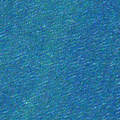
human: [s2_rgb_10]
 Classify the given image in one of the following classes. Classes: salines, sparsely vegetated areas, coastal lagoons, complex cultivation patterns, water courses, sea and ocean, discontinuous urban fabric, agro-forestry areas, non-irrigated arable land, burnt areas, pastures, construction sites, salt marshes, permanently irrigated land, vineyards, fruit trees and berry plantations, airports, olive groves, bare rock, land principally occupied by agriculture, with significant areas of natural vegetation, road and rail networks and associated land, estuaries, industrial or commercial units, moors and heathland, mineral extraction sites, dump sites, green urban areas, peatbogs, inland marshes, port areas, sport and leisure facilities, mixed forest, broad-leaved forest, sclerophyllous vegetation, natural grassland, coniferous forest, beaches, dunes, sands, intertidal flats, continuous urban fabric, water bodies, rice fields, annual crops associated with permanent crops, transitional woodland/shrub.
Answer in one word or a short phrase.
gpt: sea and ocean